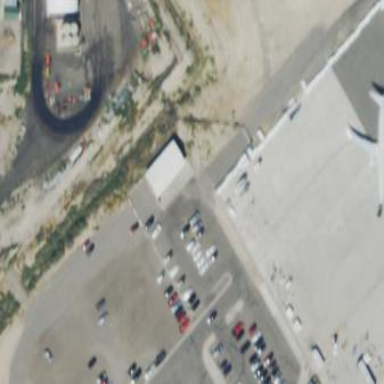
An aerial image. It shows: Parking area with surface.